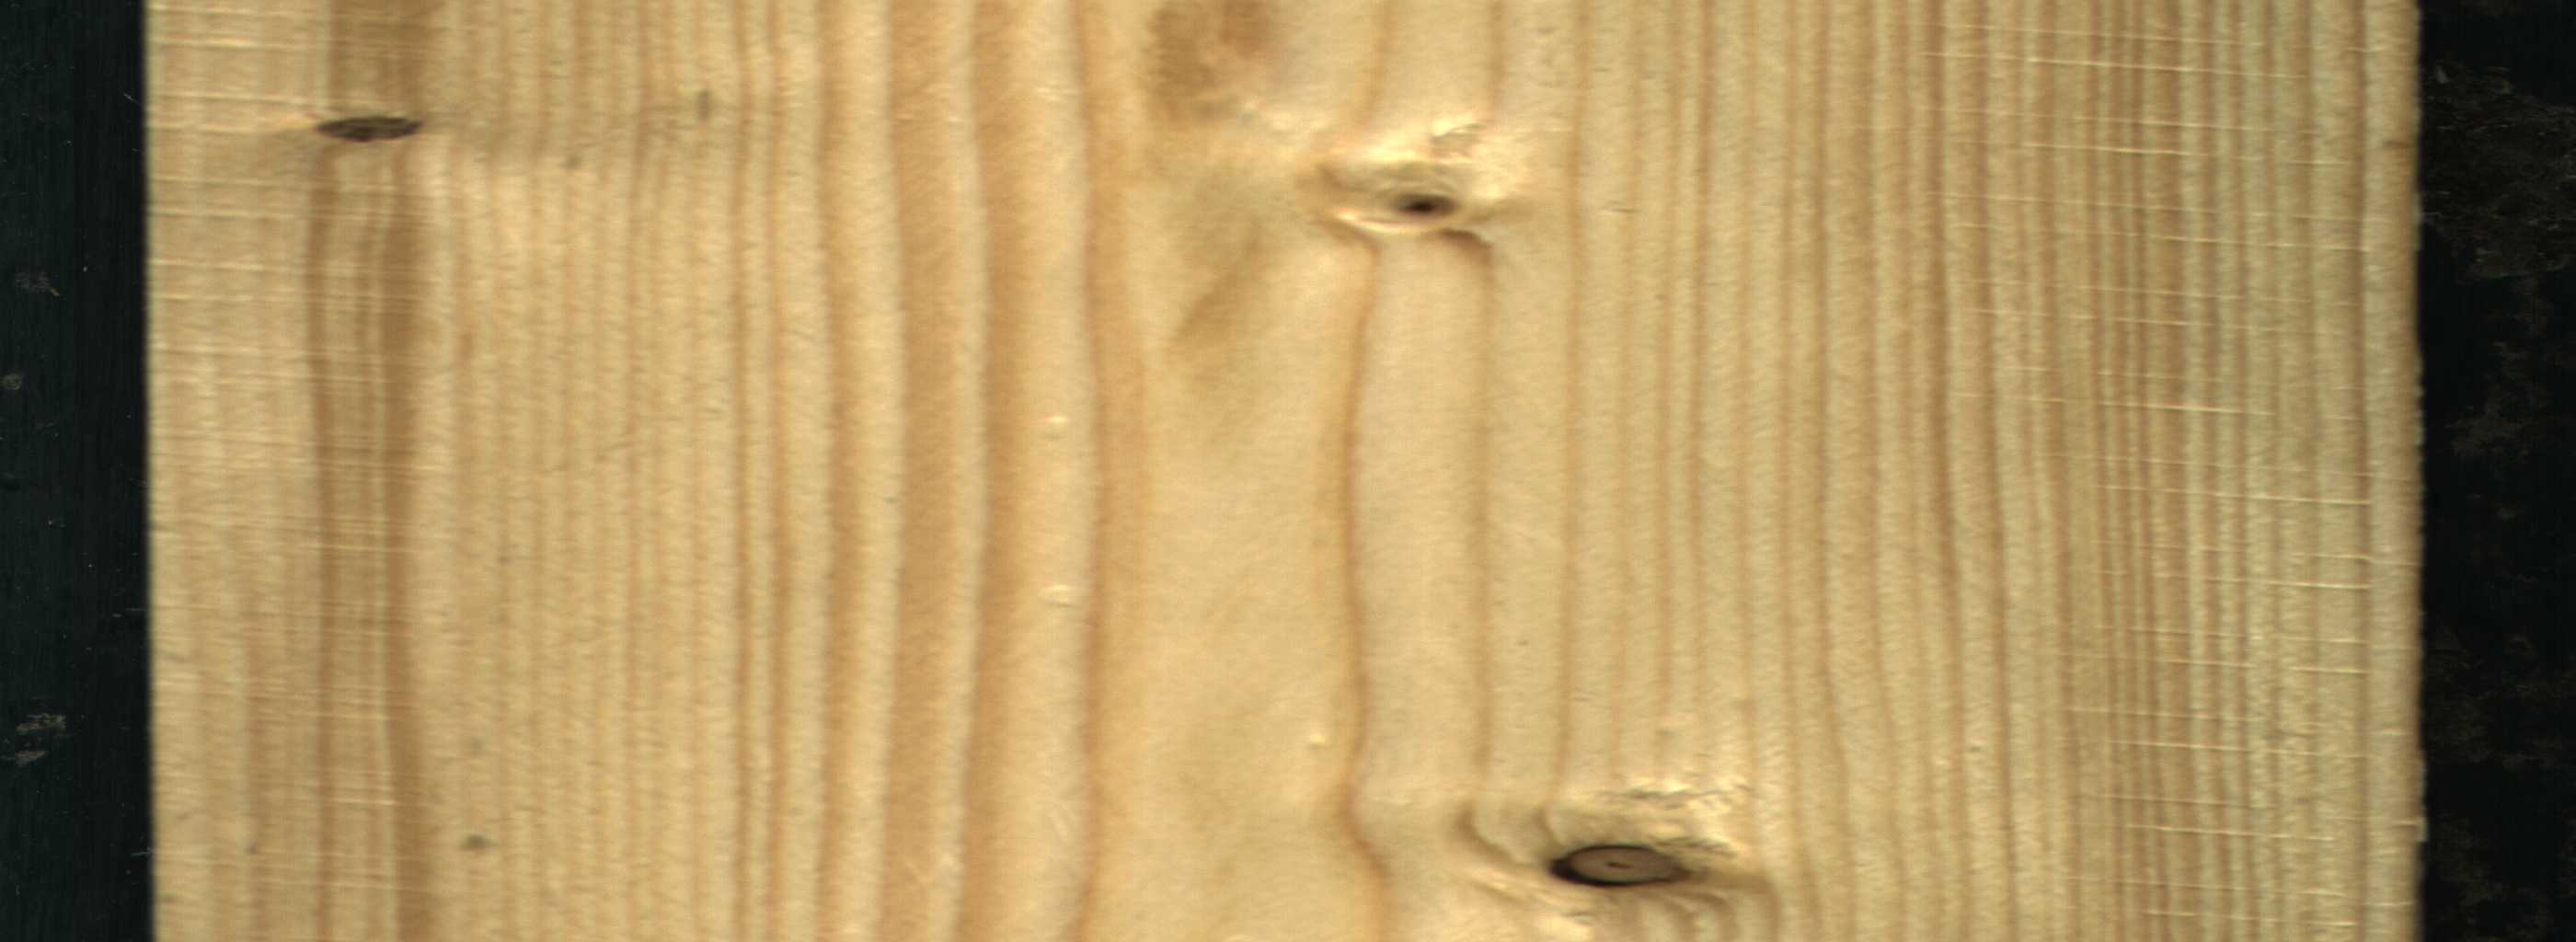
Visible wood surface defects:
Dead_Knot
Dead_Knot
Live_Knot